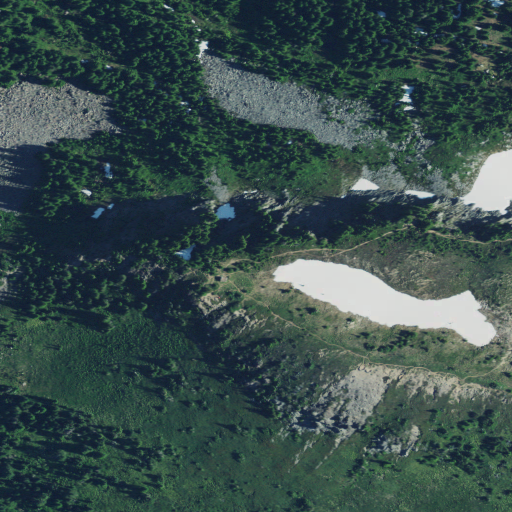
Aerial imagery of ridge(s) in Oregon named McNeil Point containing evergreen forest, shrub, and barren land